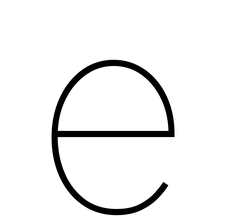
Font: Inter_Thin